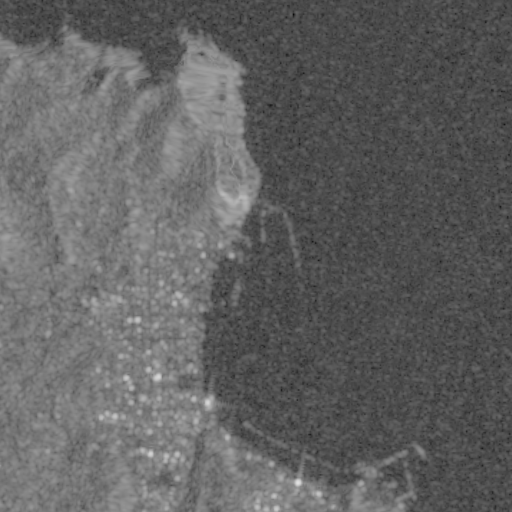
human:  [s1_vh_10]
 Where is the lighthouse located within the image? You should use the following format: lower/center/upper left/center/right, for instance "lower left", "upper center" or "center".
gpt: The lighthouse is located in the center of the image.
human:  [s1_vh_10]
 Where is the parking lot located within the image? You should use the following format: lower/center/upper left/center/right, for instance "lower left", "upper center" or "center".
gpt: The parking lot is located in the lower left of the image.
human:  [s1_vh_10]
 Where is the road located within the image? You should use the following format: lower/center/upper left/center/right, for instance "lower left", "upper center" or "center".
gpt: There is no road in the image.

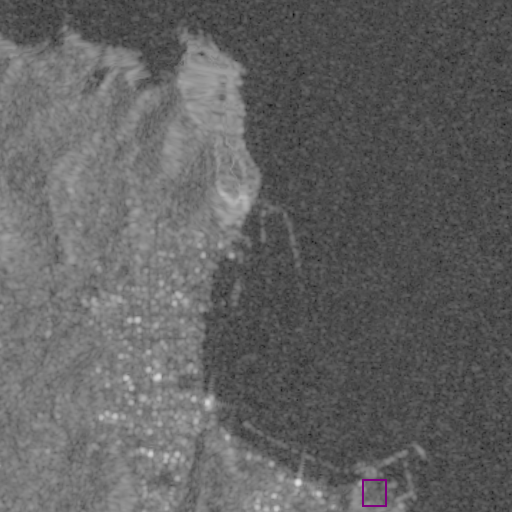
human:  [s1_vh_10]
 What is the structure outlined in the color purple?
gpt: The structure outlined in purple is a park.
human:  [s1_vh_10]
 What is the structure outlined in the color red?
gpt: There is no red outline.